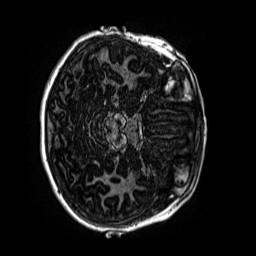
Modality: MP2RAGE
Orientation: axial
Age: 9
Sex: female
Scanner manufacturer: siemens
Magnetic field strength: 3 T
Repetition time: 4 s
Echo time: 0.00299 s